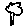
Label: tree